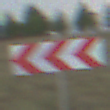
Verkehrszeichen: RichtungstafelnInKurvenGrossRechts
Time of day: Night
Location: Outdoor (Nature)
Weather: Overcast
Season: NotSpecified
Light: Artificial